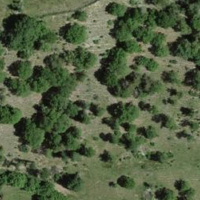
EUNIS habitat code: 24
Species observed at this site:
Aquila chrysaetos